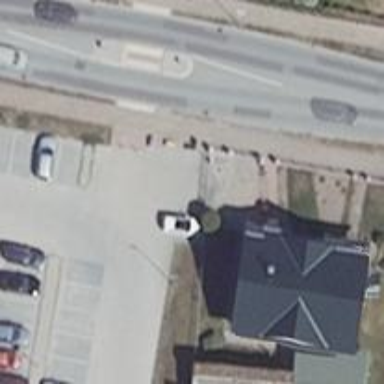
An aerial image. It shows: Driveway.